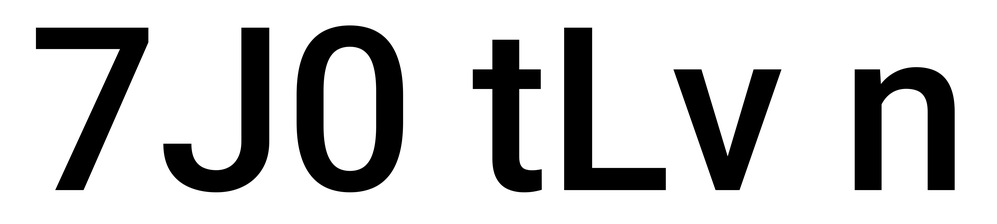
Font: Roboto_Medium